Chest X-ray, AP view. Patient: 47 years old, sex M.
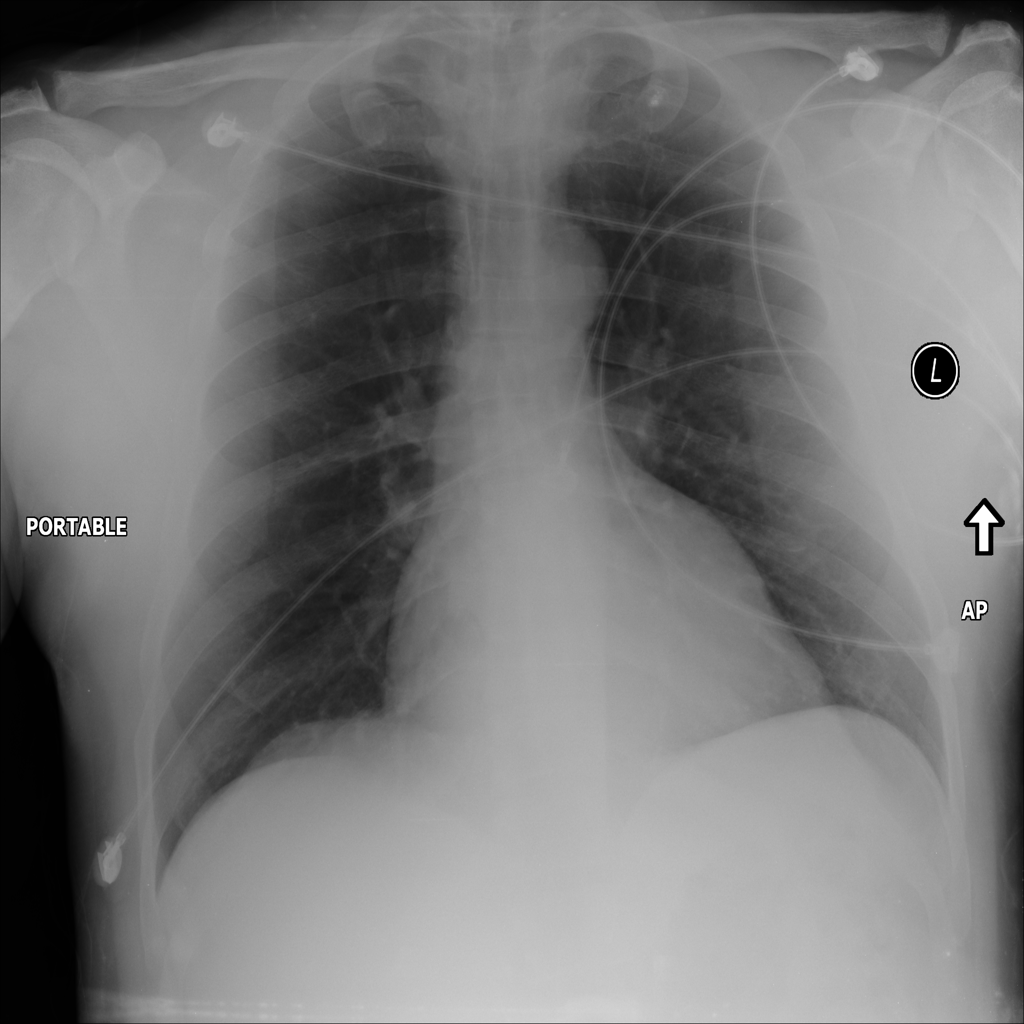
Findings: No Finding